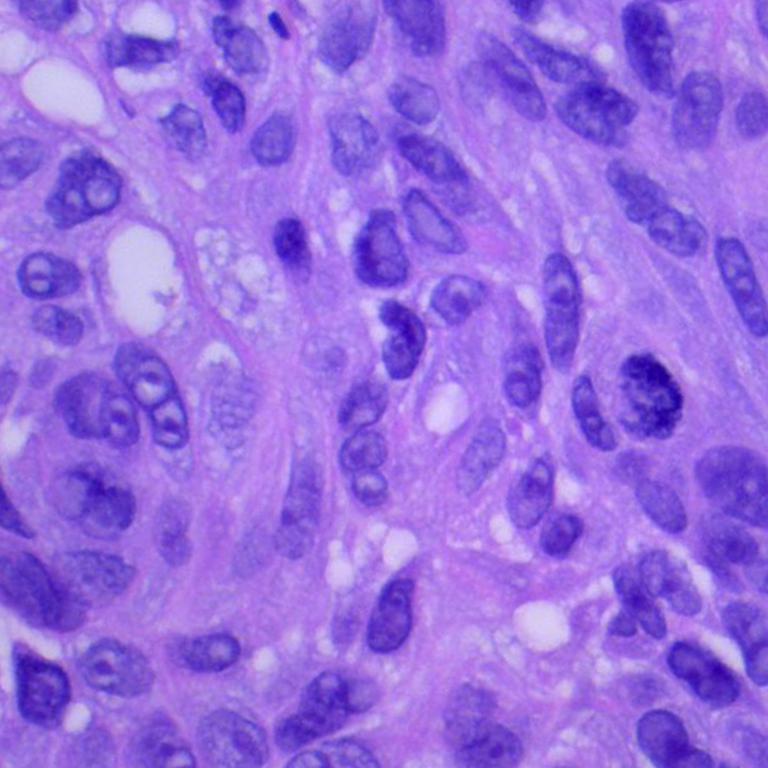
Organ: lung
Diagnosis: squamous carcinomas